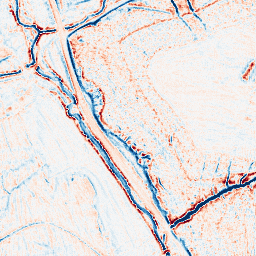
Category: edge_preserving
Decomposition family: bilateral
Decomposition parameters: d: 9
sigma_color: 75
sigma_space: 50
Upsampling method: fft_zeropad
Upsampling parameters: scale: 4
Upsampling scale: 4